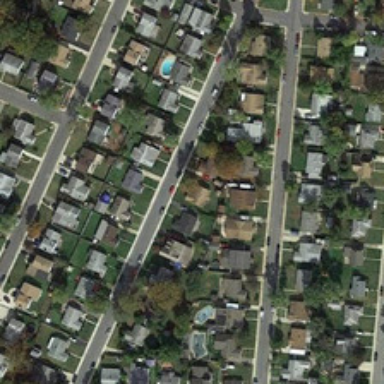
Many buildings and green trees are in a dense residential area .